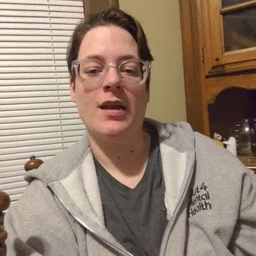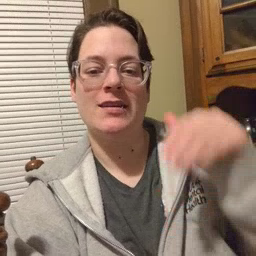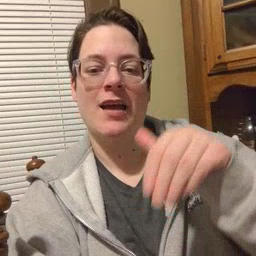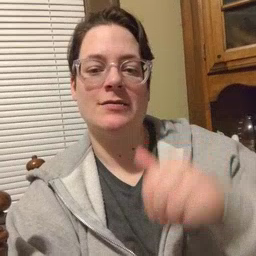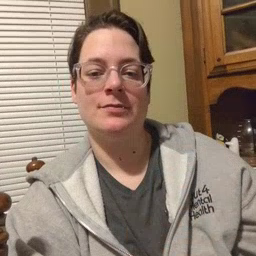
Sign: night